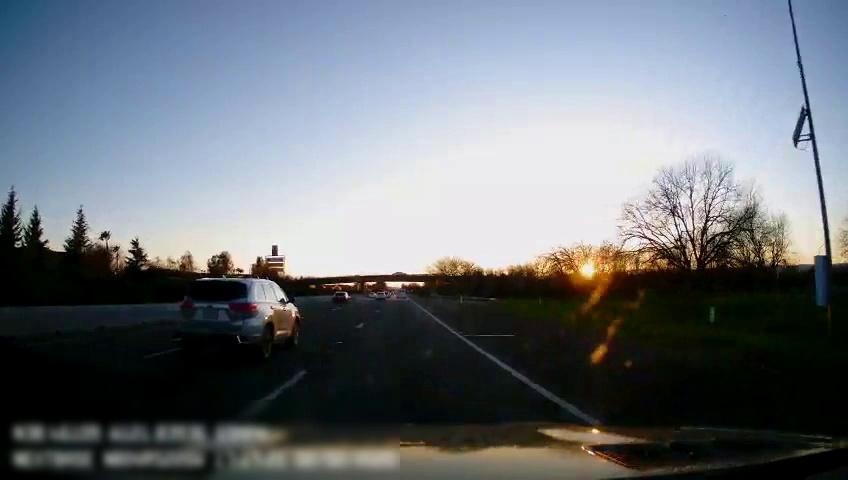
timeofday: Dusk/Dawn/Twilight
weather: Sunny
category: Drivable Space
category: Vehicles | Other LV
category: Vehicles | Car
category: Vehicles | SUV
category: Vehicles | Car
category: Lanes | Current Lane
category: Lanes | Alternate Lane
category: Lanes | Alternate Lane
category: Lanes | Alternate Lane